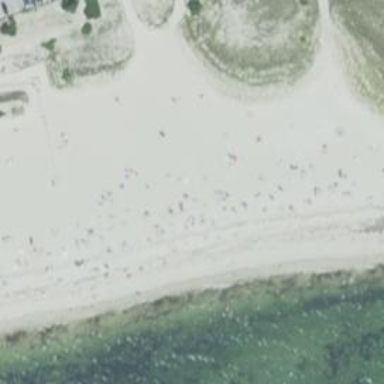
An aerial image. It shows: Emergency lifeguard tower.